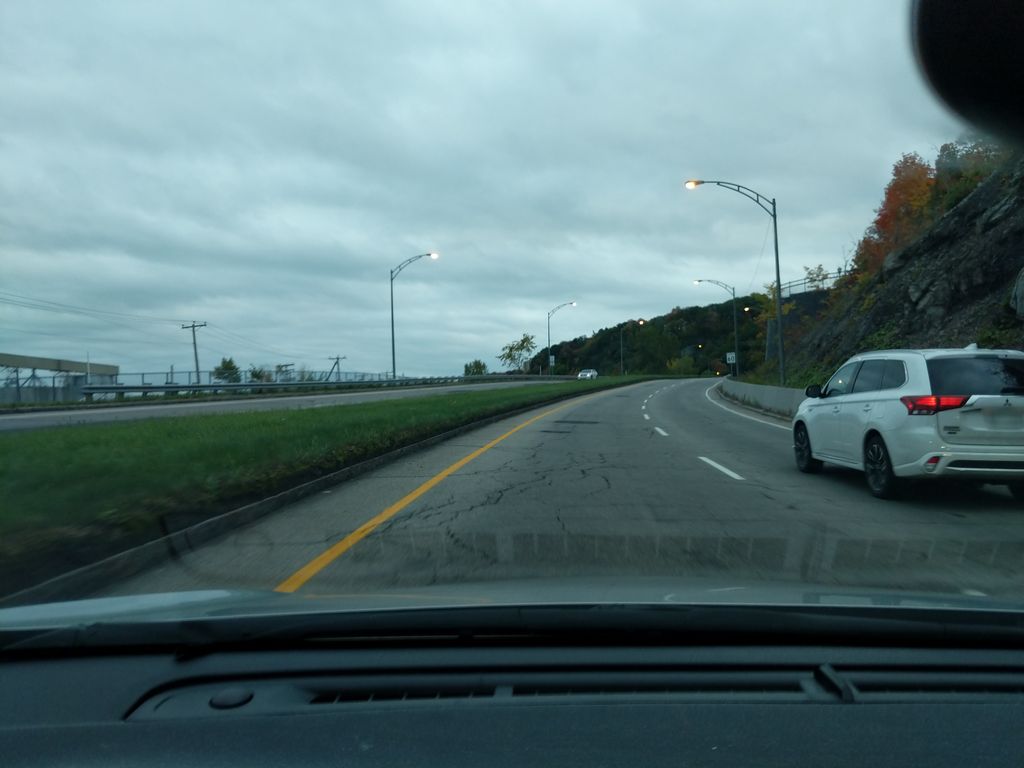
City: quebec_city